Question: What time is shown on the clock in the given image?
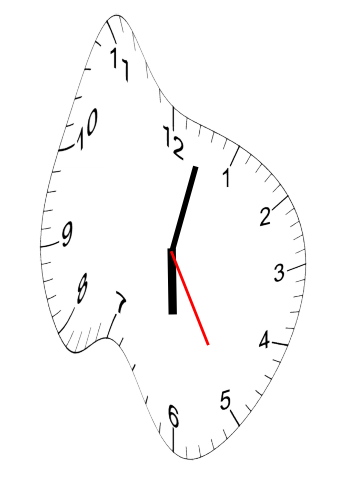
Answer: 06:02:25